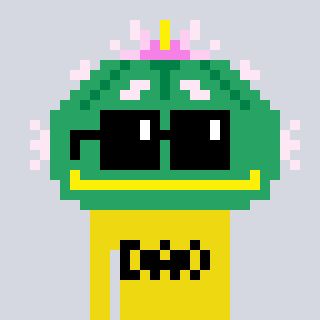
a pixel art character with square black sunglasses, a peyote-shaped head and a yellow-colored body on a cool background